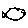
Label: fish